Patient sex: M
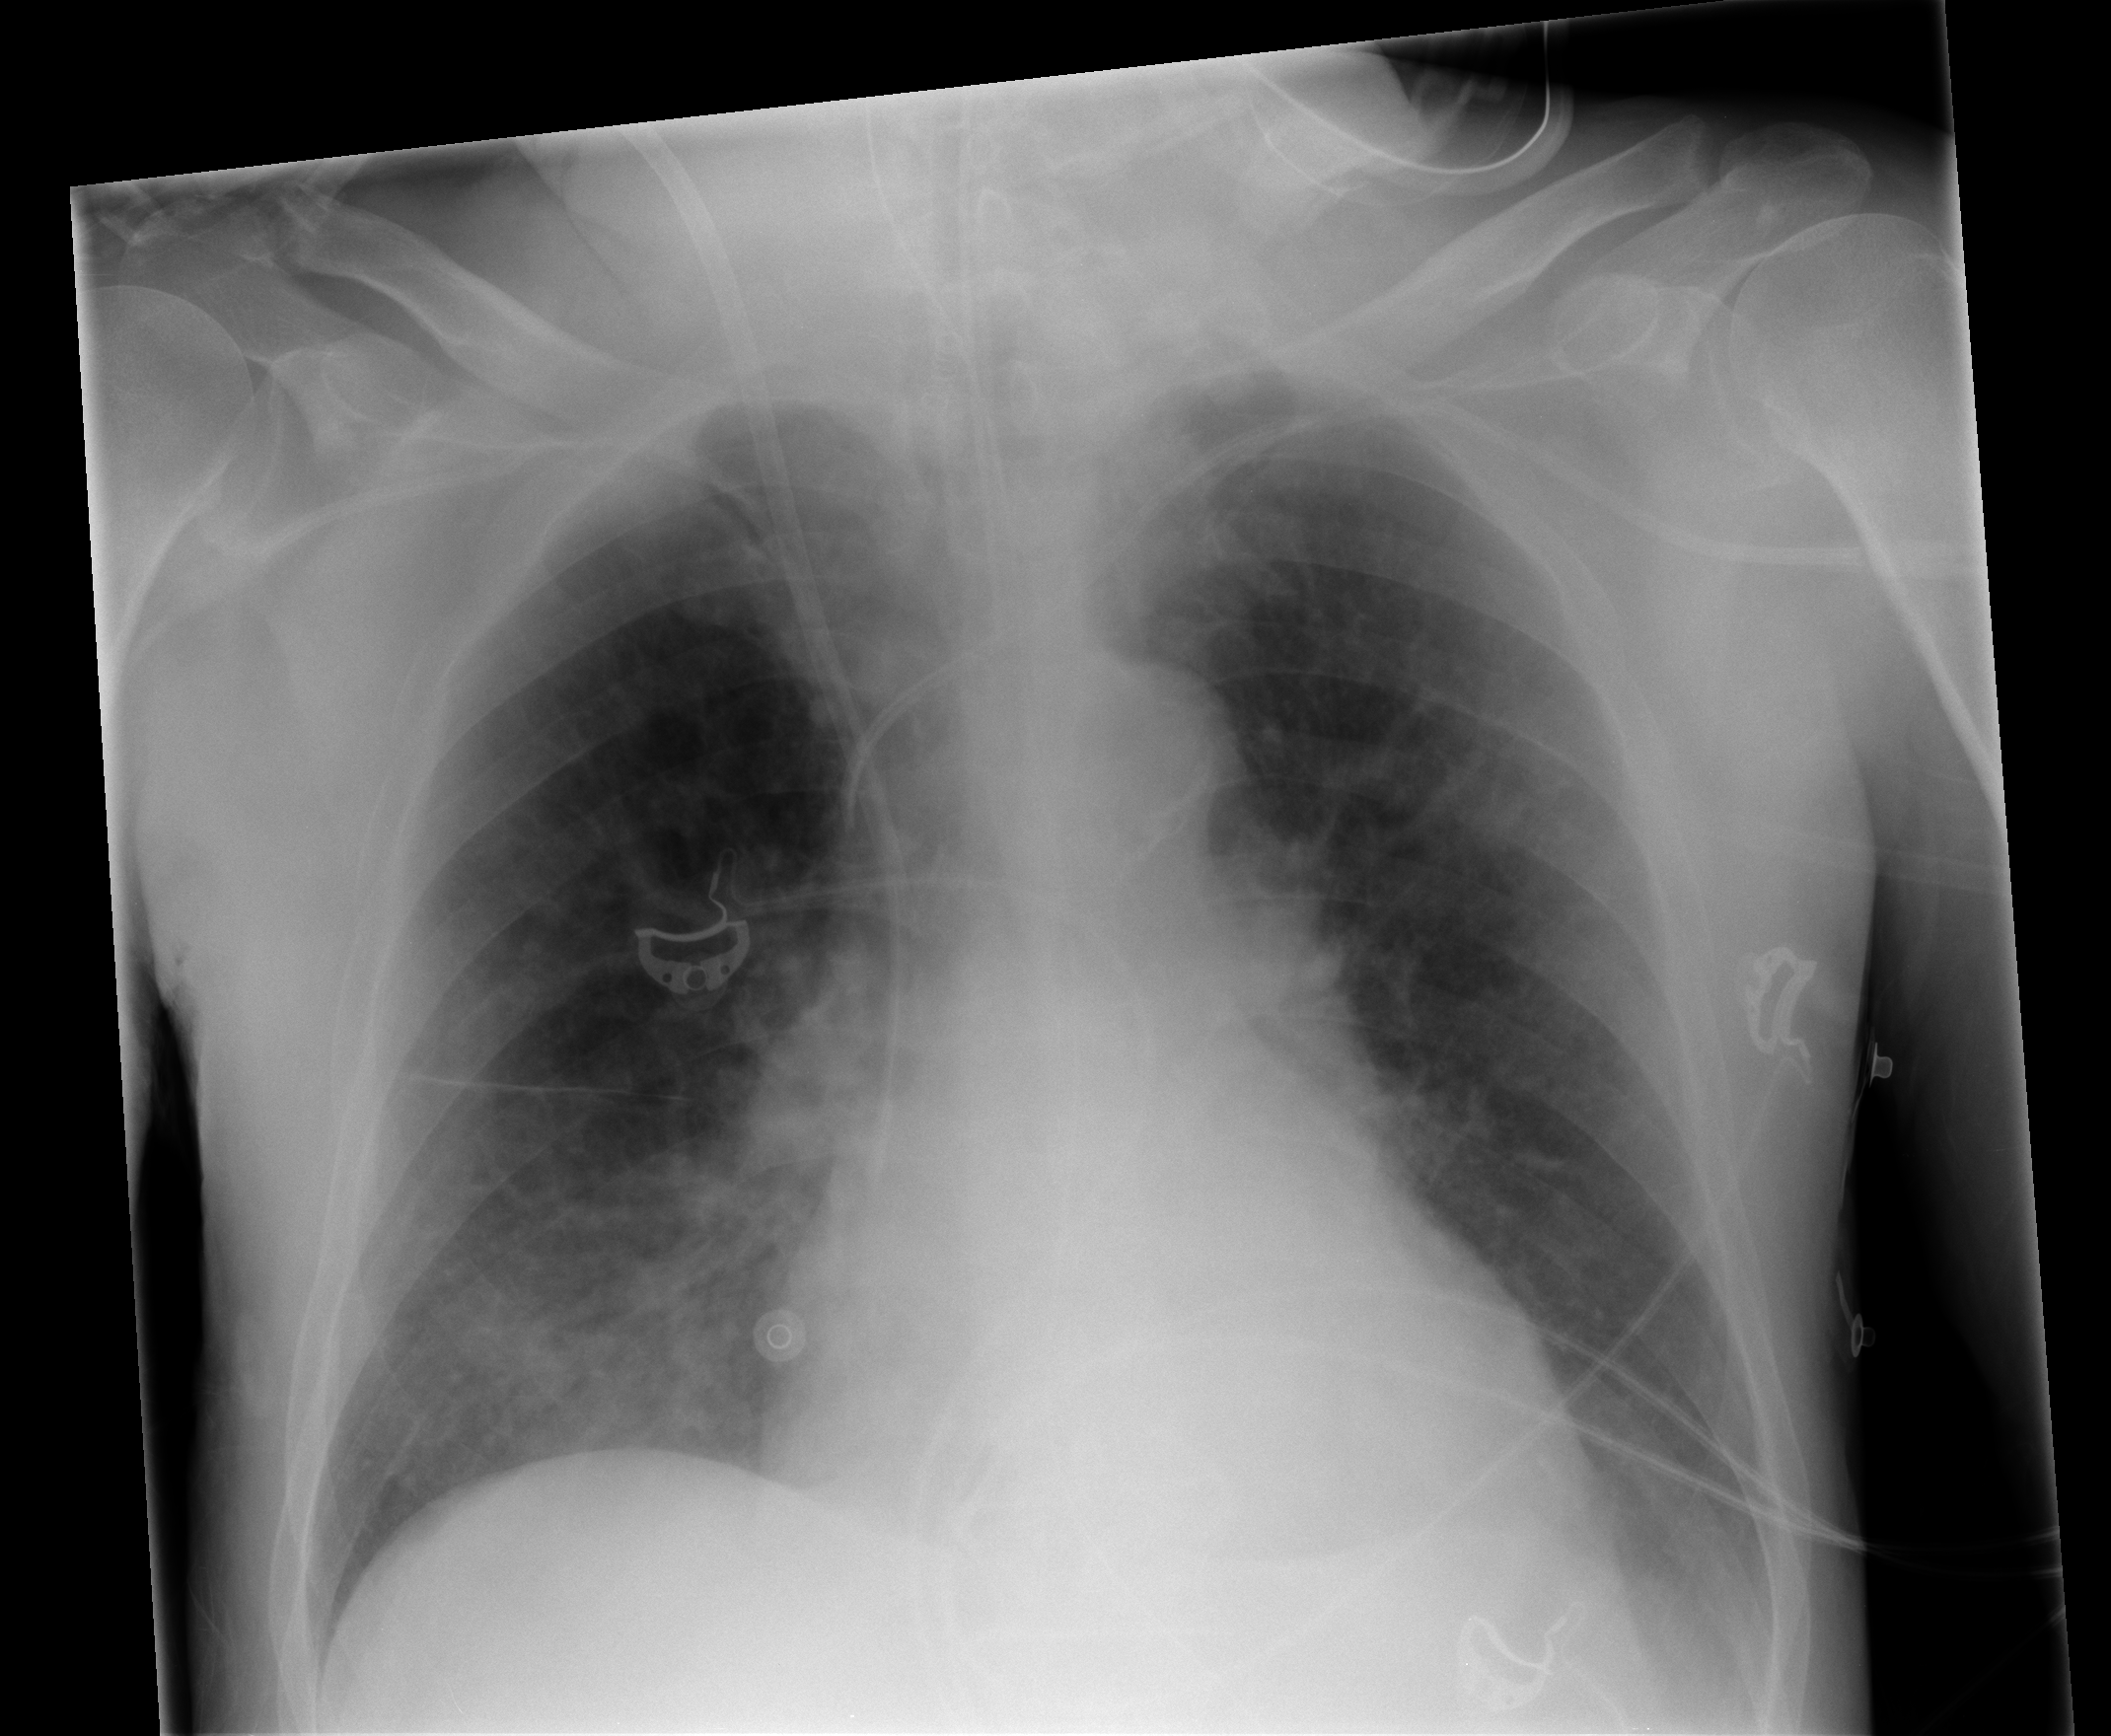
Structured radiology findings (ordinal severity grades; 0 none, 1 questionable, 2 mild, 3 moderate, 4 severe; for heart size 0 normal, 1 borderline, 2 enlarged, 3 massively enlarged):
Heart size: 0
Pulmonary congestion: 1
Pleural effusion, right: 1
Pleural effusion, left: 1
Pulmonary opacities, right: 1
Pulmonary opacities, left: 0
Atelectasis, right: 0
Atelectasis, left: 2